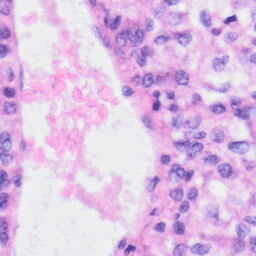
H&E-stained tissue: Liver